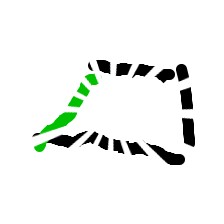
Shape: trapezoid